Question: I have a few text input fields, two of which are disabled, they look right on the PC browser but when I look at it on the iPad the color of the text doesn't change to what it is meant to.

I have this style on disabled fields:
'''
input[disabled='disabled']
{
color:#555;
}
'''
But the iPad doesn't seem to take notice of it.
Any ideas? This happens for all disabled input text fields.
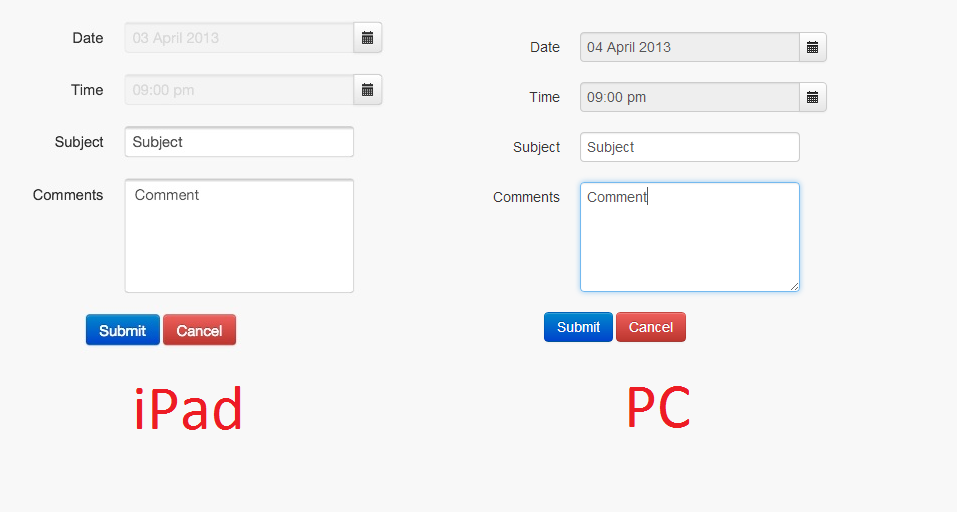
Answer: this safari version support your css sadly you have to use extra classes on your fields like 'class="disabled"'